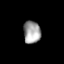
Tissue: lung
Cell type: Epithelial cells
Senescence score: 0.1872
Nuclear area (px): 377
Mean DAPI intensity: 160.361